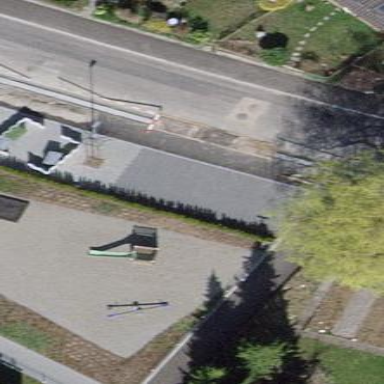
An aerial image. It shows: Street-side parking lot with asphalt surface.